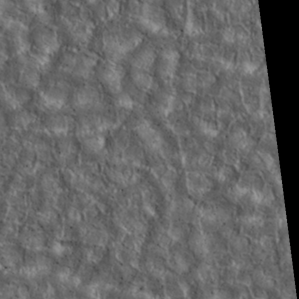
Label: non_frost